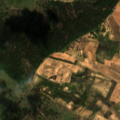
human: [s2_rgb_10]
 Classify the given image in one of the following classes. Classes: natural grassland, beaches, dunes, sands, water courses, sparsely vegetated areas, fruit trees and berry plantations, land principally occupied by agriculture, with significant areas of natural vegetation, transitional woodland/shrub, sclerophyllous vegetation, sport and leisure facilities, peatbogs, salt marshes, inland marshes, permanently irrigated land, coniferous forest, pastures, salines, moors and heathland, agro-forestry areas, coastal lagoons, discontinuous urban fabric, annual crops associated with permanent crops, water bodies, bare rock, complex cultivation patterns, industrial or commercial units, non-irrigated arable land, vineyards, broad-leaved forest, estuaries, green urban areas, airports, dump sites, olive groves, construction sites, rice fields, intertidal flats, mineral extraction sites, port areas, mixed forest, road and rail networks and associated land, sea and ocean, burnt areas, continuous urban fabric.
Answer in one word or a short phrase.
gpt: vineyards, olive groves, complex cultivation patterns, agro-forestry areas, broad-leaved forest, transitional woodland/shrub